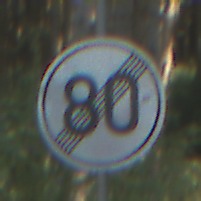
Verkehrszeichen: EndeGeschwindigkeit80
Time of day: MorningAfternoon
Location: Outdoor (Nature)
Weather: Clear
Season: NotSpecified
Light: Natural